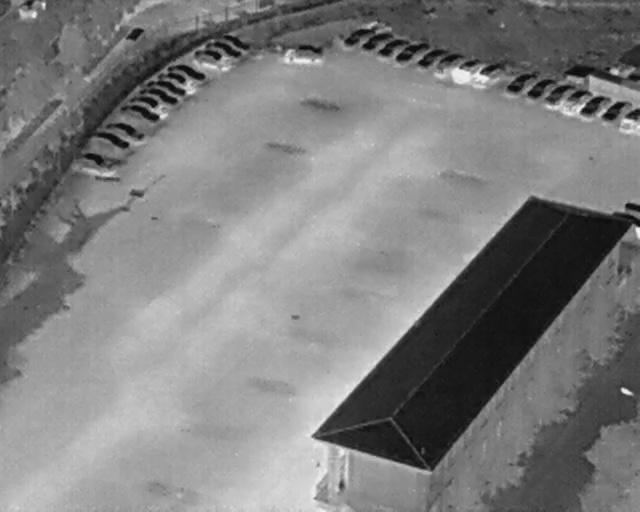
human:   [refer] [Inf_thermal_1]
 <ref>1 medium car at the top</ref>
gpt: <box>[[46, 6, 48, 14, 2]]</box>

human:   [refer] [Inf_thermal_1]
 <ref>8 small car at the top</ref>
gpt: <box>[[31, 7, 34, 15, 15], [33, 5, 36, 12, 18], [36, 5, 37, 10, 26], [53, 5, 57, 8, 45], [56, 6, 61, 9, 53], [58, 7, 63, 10, 46], [61, 8, 66, 11, 46], [65, 9, 69, 12, 46]]</box>

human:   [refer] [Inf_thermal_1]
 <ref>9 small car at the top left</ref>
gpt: <box>[[15, 22, 18, 31, 19], [18, 20, 20, 29, 19], [20, 16, 22, 25, 20], [22, 16, 23, 23, 21], [23, 14, 25, 22, 18], [25, 12, 27, 20, 18], [25, 12, 27, 17, 19], [28, 9, 30, 17, 20], [19, 5, 22, 7, 30]]</box>

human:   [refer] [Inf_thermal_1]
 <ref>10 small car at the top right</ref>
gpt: <box>[[67, 10, 72, 13, 46], [70, 11, 75, 14, 46], [73, 12, 78, 15, 46], [78, 14, 83, 17, 42], [82, 15, 86, 17, 42], [85, 16, 89, 19, 42], [87, 17, 92, 20, 42], [90, 18, 95, 21, 42], [93, 20, 98, 22, 42], [96, 21, 100, 25, 2]]</box>